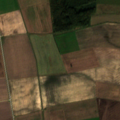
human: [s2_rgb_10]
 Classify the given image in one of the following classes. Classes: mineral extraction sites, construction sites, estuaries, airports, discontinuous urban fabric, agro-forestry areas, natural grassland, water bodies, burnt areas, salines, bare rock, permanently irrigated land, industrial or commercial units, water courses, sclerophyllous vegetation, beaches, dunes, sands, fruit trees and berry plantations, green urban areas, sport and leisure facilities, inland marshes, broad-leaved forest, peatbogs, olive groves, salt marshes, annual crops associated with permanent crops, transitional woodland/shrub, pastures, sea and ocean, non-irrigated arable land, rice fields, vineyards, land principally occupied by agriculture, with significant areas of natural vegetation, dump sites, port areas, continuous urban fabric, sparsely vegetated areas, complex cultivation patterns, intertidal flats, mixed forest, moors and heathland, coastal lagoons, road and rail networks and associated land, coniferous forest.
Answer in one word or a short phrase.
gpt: non-irrigated arable land, fruit trees and berry plantations, mixed forest